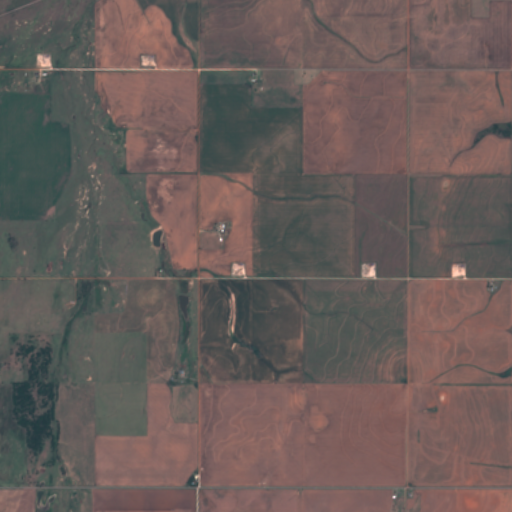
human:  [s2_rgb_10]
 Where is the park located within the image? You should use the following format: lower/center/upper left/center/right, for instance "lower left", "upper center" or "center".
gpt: The park is located in the upper of the image.
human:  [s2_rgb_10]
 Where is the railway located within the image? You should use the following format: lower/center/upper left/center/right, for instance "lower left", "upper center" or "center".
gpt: The railway is located in the left of the image.
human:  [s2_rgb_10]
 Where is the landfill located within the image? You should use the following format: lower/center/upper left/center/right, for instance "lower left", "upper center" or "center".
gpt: There is no landfill in the image.